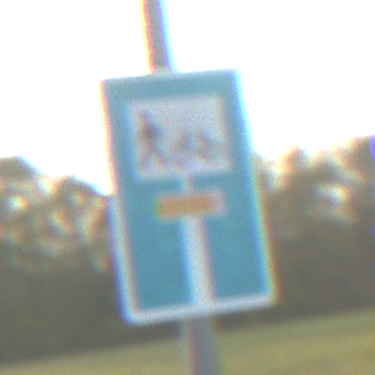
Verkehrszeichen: SackgasseRadverkehrFussgaengerDurchlaessig
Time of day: SunriseSunset
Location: Outdoor (Nature)
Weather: PartlyCloudy
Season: NotSpecified
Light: Natural